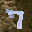
Label: 7